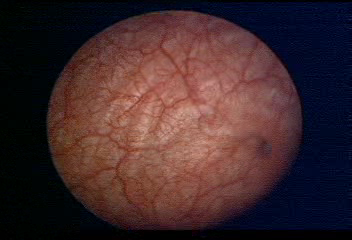
Modality: WLC
Class: Normal mucosa
Bladder cancer association: No